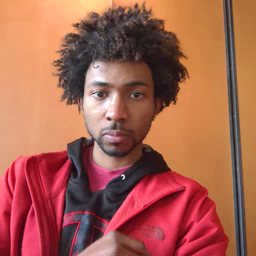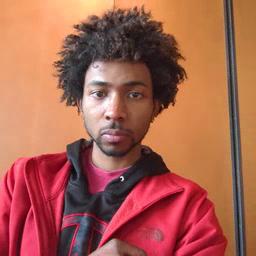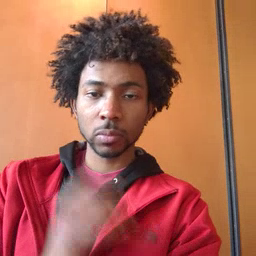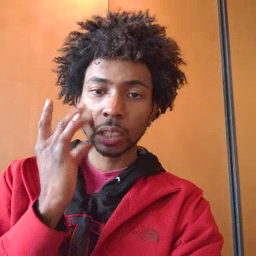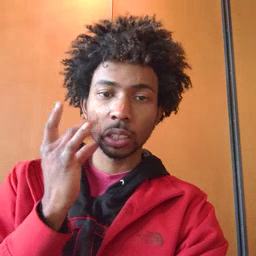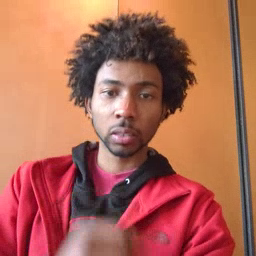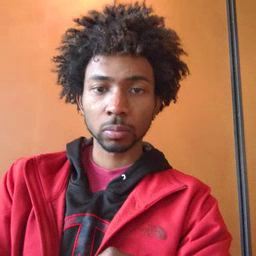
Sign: cat